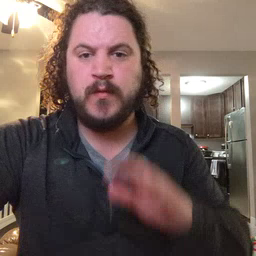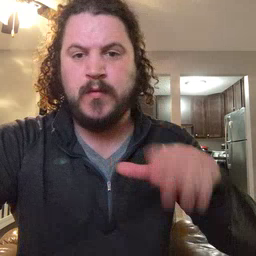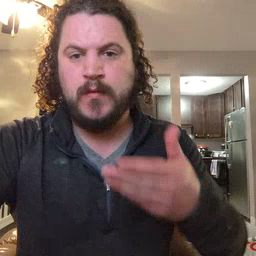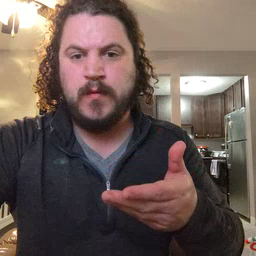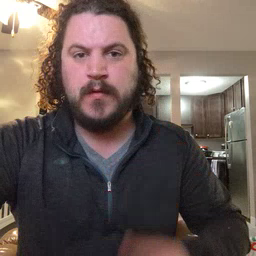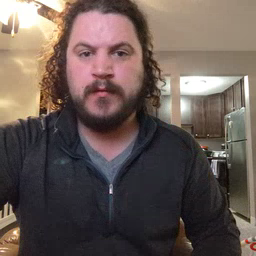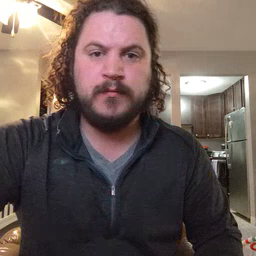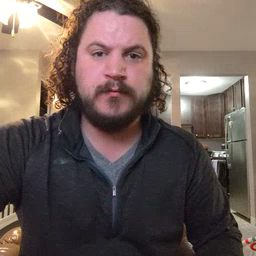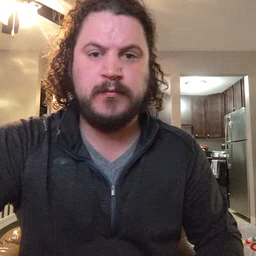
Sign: all